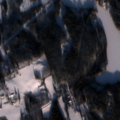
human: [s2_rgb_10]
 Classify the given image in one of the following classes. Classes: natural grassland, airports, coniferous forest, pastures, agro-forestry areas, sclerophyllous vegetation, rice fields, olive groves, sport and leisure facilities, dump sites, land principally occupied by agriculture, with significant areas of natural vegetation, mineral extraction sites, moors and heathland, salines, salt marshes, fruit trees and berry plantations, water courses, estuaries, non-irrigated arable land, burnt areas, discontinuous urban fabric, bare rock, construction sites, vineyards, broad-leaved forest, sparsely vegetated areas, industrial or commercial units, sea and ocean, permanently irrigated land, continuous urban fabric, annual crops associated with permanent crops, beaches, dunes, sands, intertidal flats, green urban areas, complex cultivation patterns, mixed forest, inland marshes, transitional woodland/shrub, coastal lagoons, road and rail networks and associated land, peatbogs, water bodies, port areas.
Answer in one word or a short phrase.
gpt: coniferous forest, mixed forest, transitional woodland/shrub, water bodies